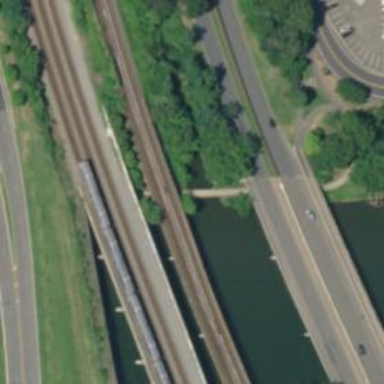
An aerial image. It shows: Bridge with electrified rails.